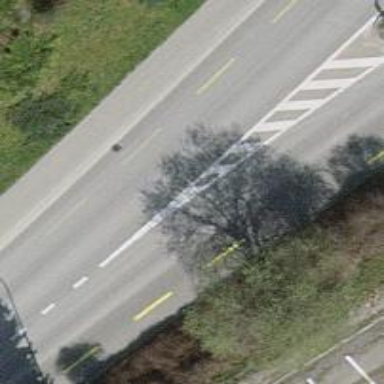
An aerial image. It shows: Tertiary road with designated cycle lane.